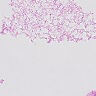
Metastatic tissue present: no